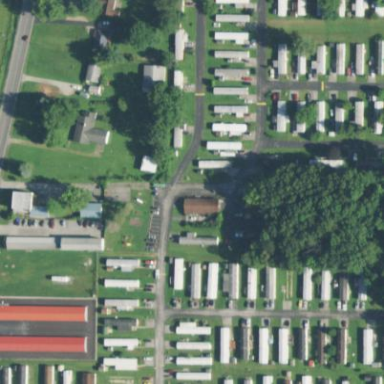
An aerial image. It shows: Trailer park.